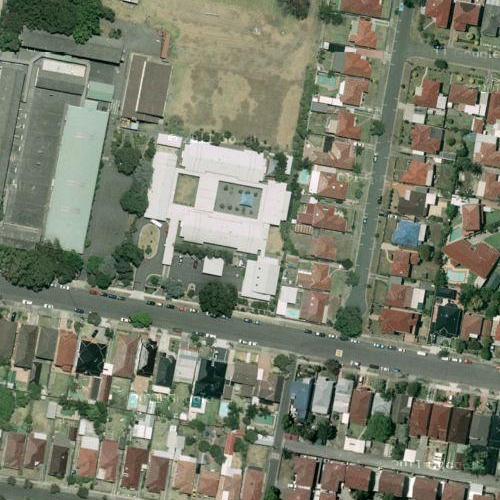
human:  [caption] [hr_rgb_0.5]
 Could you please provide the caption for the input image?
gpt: Lots of houses arranged neatly with some roads go through this area .

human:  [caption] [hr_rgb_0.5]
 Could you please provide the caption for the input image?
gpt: This is a residential area with many houses arranged neatly and some roads go across this area .

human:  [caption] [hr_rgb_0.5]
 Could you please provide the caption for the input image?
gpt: A residential area with some houses of orange roofs arranged neatly .

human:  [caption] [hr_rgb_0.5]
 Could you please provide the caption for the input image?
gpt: Many houses with red and orange roofs arranged neatly in the residential area .

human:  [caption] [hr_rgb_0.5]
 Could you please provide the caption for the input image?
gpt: A residential area with many houses arranged neatly and some roads go across this area .